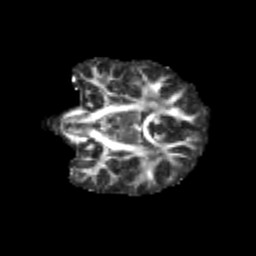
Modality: FA
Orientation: coronal
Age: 10
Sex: female
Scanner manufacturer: siemens
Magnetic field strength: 3 T
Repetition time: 3.8 s
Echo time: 0.07 s